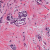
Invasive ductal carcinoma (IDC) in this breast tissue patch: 1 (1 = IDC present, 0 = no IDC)